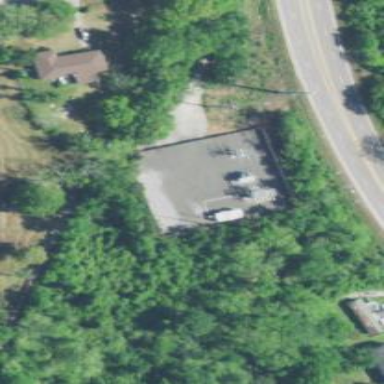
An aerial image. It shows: Distribution power substation secured by fence.